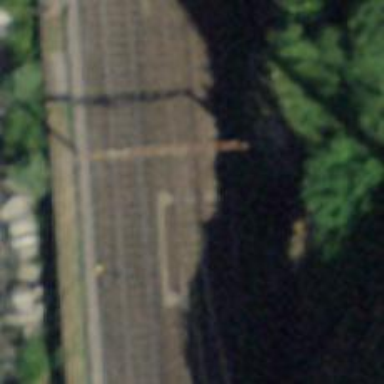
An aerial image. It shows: Railway switch.